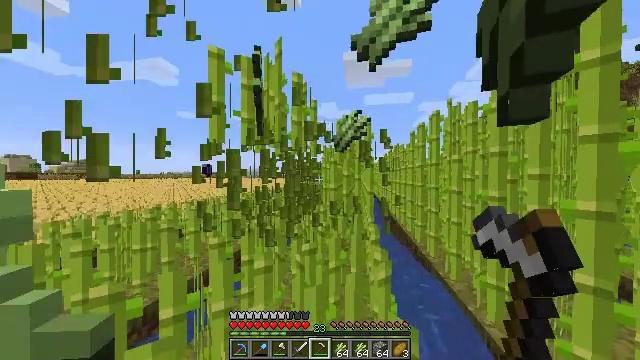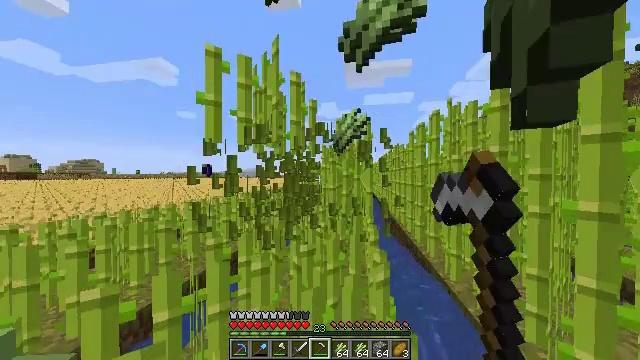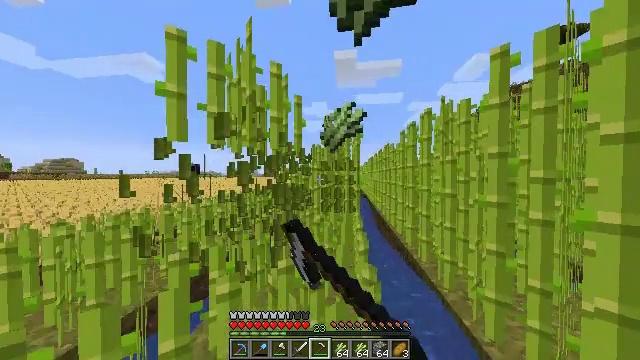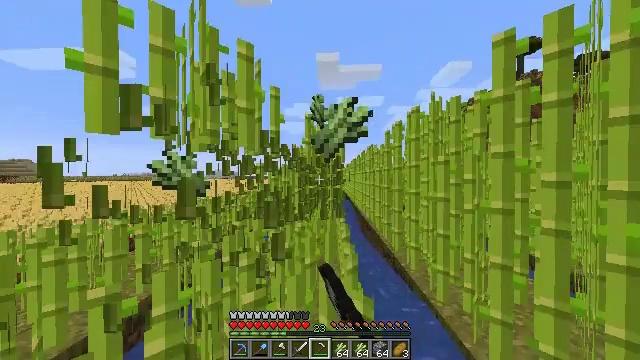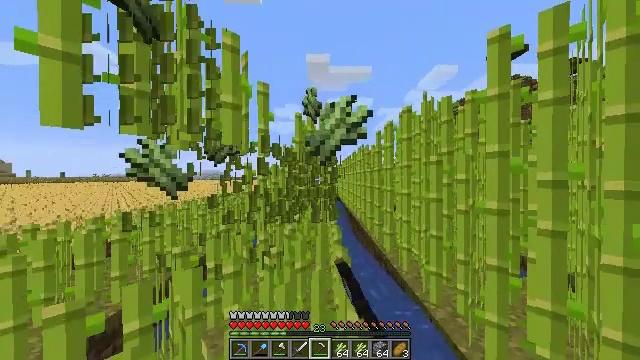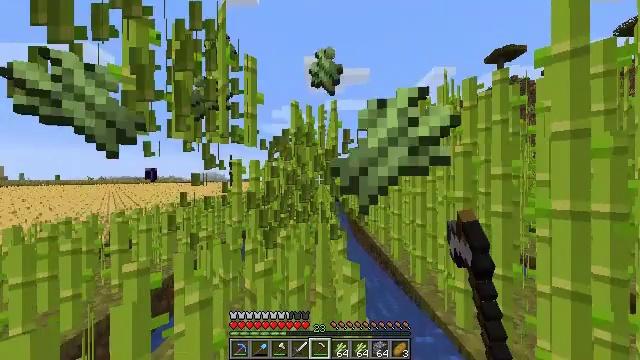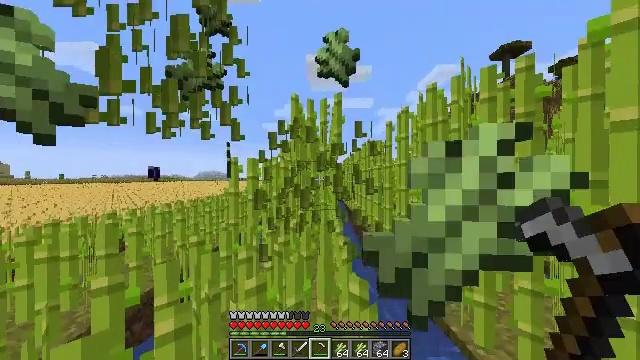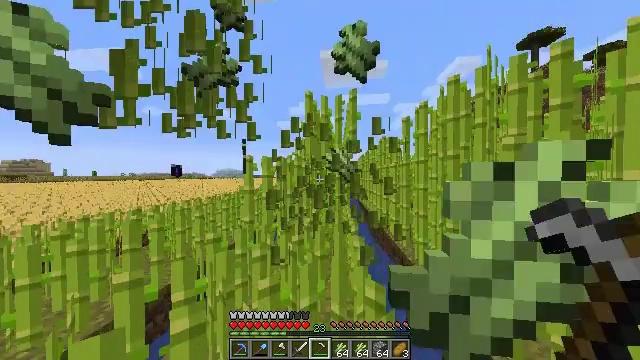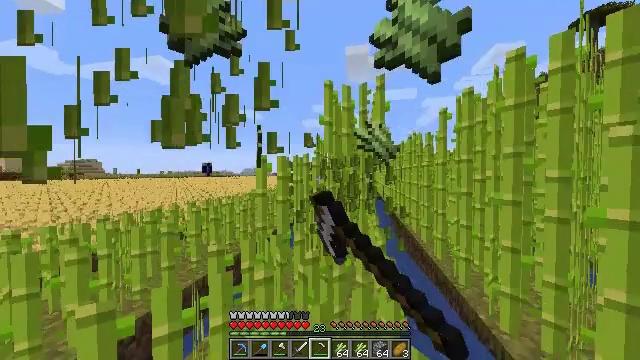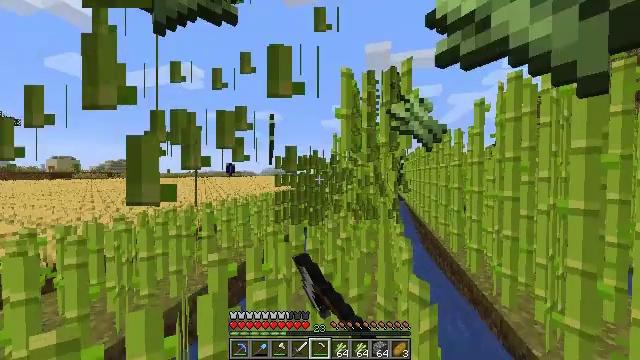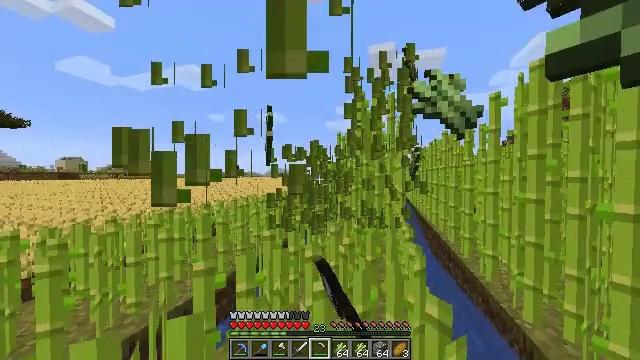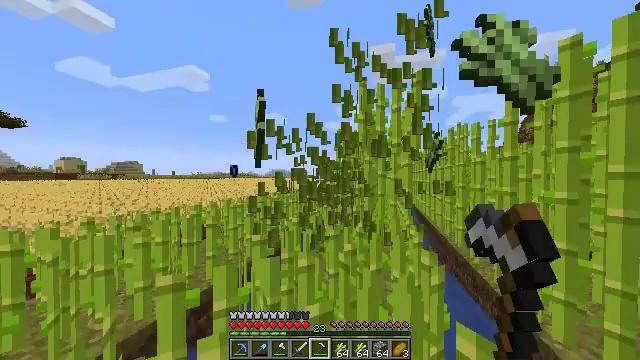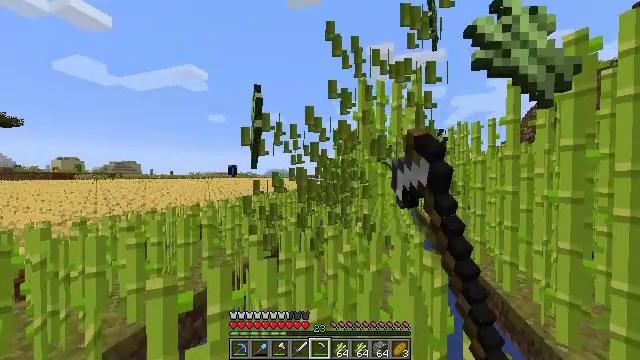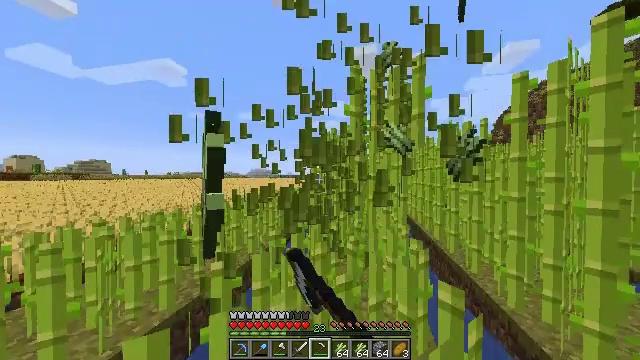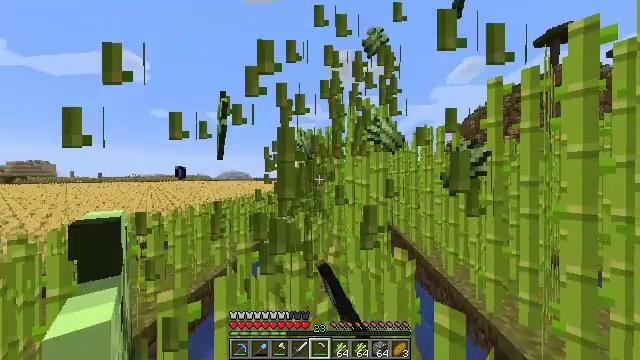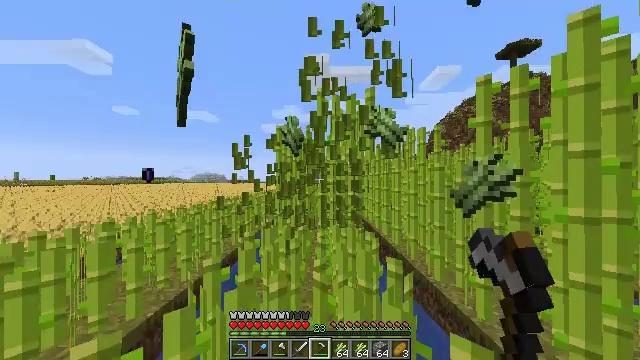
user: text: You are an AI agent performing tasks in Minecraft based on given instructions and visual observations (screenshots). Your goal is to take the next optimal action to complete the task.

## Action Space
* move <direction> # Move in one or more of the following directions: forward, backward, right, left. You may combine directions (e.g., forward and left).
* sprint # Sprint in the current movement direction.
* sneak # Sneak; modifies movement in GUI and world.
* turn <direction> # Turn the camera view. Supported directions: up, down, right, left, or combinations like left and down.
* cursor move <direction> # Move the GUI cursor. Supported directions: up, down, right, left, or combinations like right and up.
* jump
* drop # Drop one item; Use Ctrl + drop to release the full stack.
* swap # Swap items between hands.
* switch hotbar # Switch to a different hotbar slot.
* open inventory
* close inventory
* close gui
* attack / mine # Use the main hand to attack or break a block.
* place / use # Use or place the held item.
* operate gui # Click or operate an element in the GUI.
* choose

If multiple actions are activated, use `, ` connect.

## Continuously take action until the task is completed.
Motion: motion action
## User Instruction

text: Collect sugar cane near water sources.
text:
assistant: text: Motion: move forward, sprint, attack / mine
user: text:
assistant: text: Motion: move forward, sprint, turn right, attack / mine
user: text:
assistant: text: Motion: move forward, sprint, turn right, attack / mine
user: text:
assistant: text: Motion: move forward, sprint, turn right, attack / mine
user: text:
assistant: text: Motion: move forward, sprint, attack / mine
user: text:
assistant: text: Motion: move forward, sprint, attack / mine
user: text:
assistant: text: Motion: move forward, sprint, turn left, attack / mine
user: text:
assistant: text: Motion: move forward, sprint, turn left, attack / mine
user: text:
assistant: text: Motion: move forward, sprint, turn left, attack / mine
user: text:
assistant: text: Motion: move forward, sprint, turn left, attack / mine
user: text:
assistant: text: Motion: move forward, sprint, attack / mine
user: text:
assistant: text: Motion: move forward, sprint, attack / mine
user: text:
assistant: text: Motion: move forward, sprint, turn right, attack / mine
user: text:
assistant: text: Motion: move forward, sprint, turn right, attack / mine
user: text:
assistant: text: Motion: move forward, sprint, turn right, attack / mine
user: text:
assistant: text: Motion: move forward and move right, sprint, attack / mine
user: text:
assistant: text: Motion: move forward and move right, sprint, attack / mine
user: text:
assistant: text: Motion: move forward, sprint, turn left, attack / mine
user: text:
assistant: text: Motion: move forward, sprint, turn left, attack / mine
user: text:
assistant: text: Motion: move forward, sprint, turn left, attack / mine
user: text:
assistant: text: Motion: move forward, sprint, turn left, attack / mine
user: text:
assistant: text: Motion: move forward, sprint, attack / mine
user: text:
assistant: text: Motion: move forward, sprint, attack / mine
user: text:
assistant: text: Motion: move forward, sprint, attack / mine
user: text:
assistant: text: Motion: move forward, sprint, attack / mine
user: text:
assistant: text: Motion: move forward, sprint, turn right, attack / mine
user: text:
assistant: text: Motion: move forward, sprint, turn right, attack / mine
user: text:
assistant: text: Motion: move forward, sprint, attack / mine
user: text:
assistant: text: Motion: move forward, sprint, attack / mine
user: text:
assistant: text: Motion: move forward, sprint, turn left, attack / mine